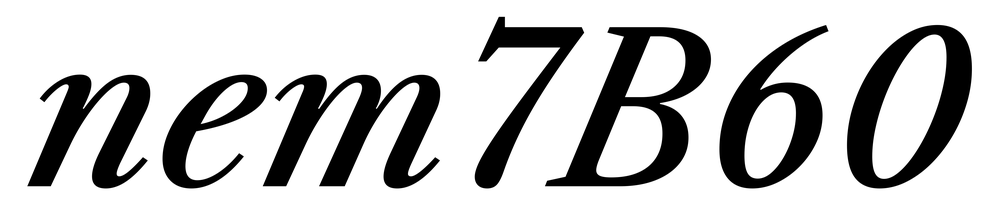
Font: LibreCaslonText-Italic_Medium_Italic